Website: apple
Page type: orders-overview
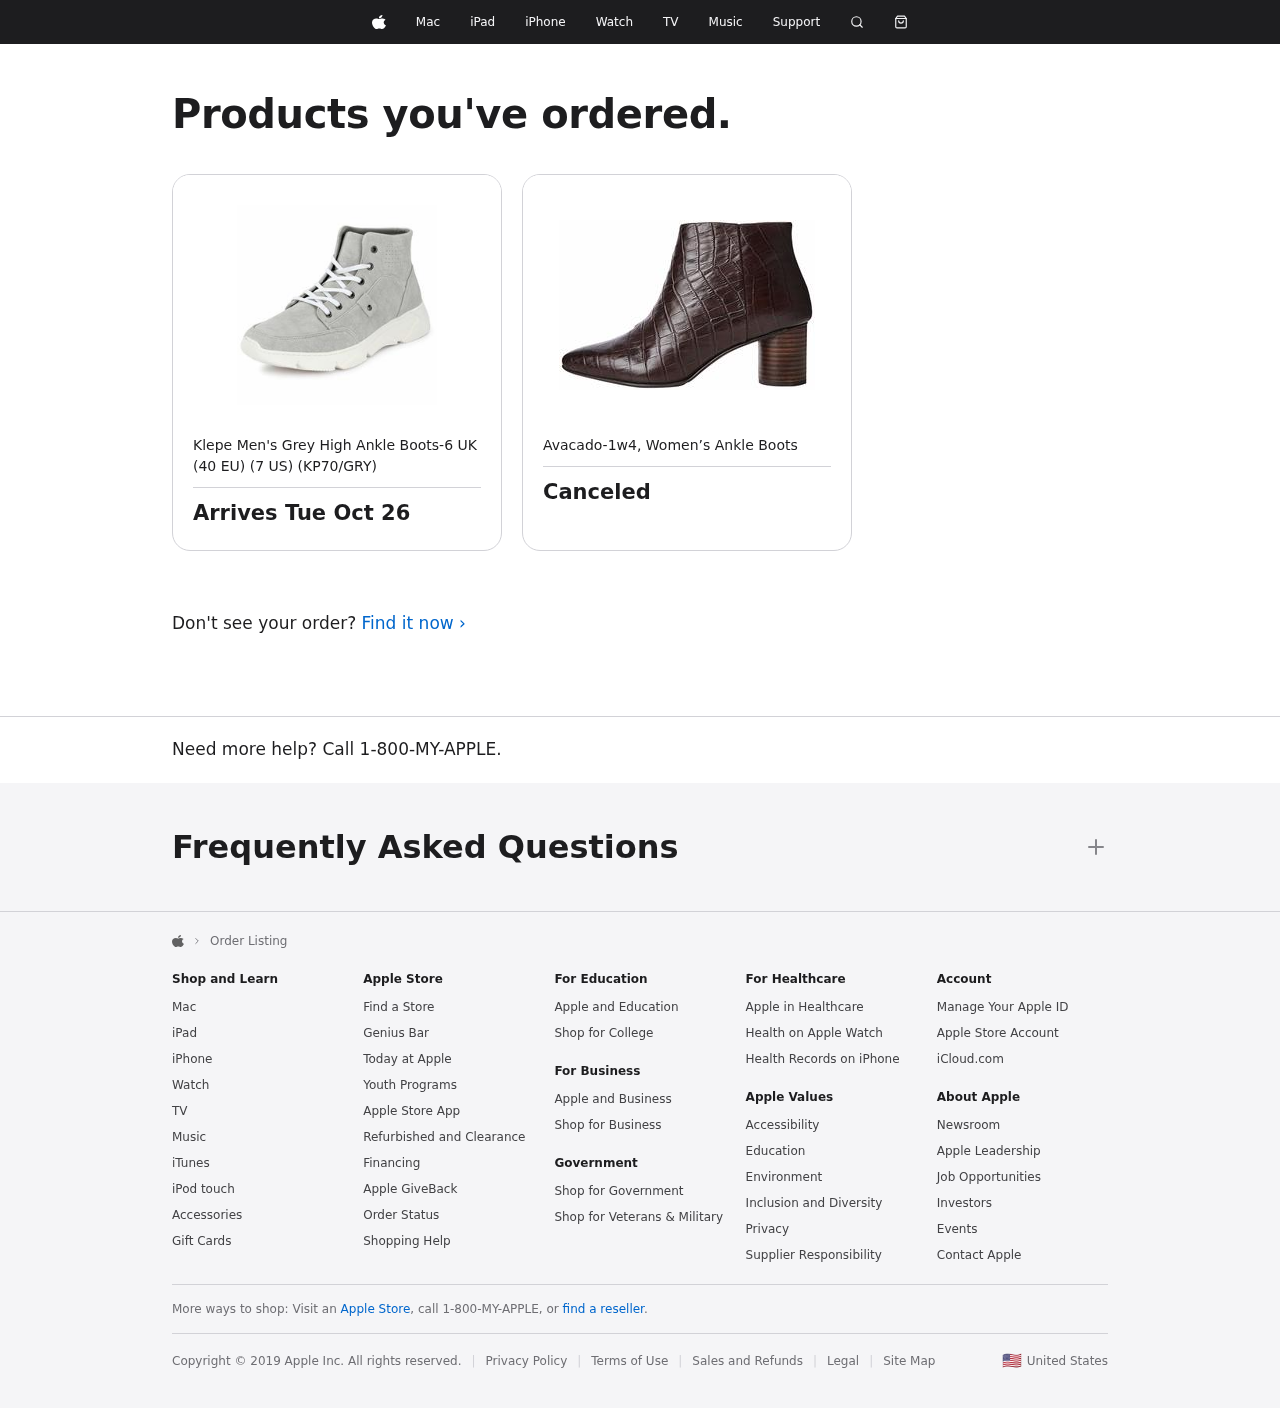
Product elements: key: PRODUCT1_NAME
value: Klepe Men's Grey High Ankle Boots-6 UK (40 EU) (7 US) (KP70/GRY)
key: PRODUCT2_NAME
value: Avacado-1w4, Women’s Ankle Boots
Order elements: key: ORDER_DELIVERY_DATE
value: Arrives Tue Oct 26